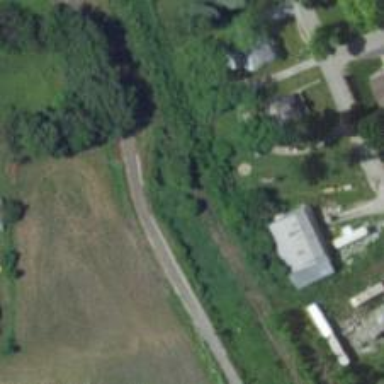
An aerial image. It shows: Abandoned railway.